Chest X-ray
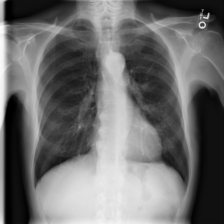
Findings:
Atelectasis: negative
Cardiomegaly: negative
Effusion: negative
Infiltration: negative
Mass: negative
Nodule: negative
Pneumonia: negative
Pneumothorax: negative
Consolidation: negative
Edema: negative
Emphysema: negative
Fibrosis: negative
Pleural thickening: negative
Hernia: negative